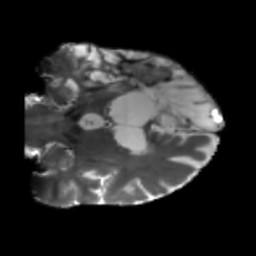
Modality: T2w
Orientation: coronal
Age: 63
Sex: male
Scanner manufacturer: siemens
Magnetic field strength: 3 T
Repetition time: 5.25 s
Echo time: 0.08 s